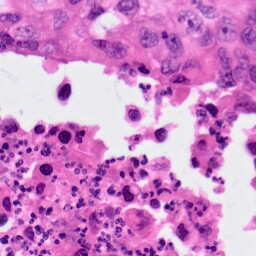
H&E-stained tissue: Lung